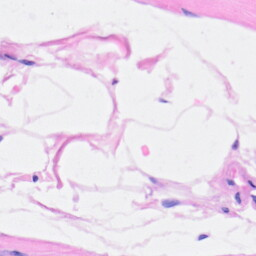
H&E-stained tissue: Heart